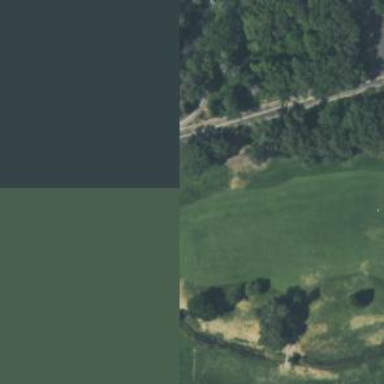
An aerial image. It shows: Finely mowed grass area designated as golf fairway.